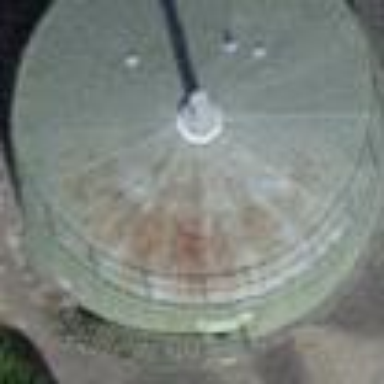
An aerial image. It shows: Silo.